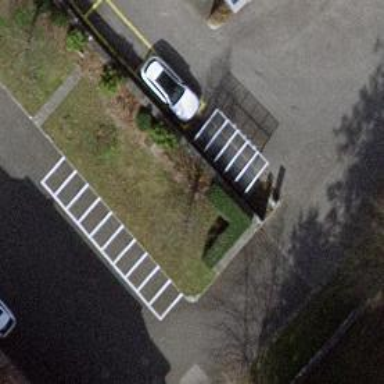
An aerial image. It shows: Motorcycle parking facility.